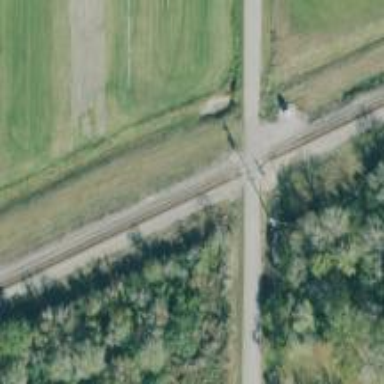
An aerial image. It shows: Level crossing along the railway.